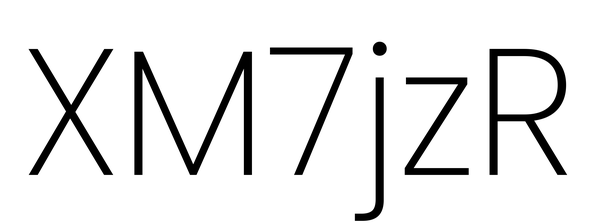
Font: Poppins-ExtraLight